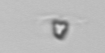
Label: Pyramimonas